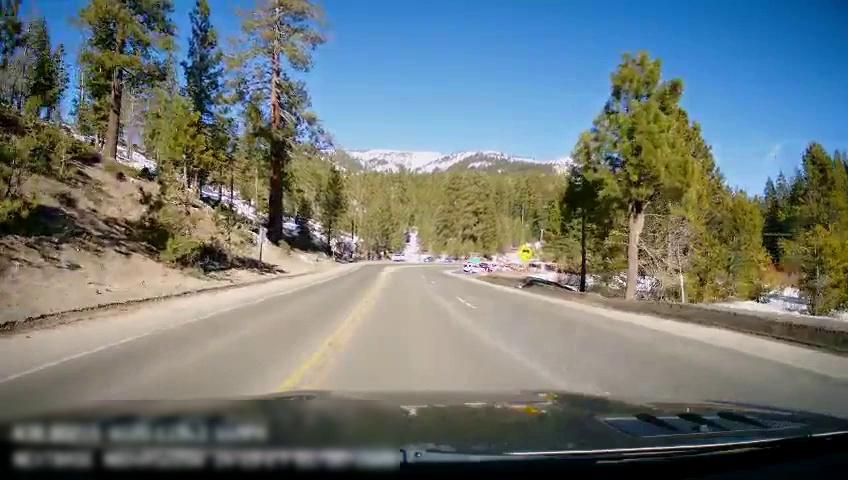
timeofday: Day
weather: Sunny
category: Drivable Space
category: Vehicles | SUV
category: Vehicles | SUV
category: Lanes | Current Lane
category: Lanes | Alternate Lane
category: Lanes | Current Lane
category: Lanes | Opposite Lane
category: Traffic | Signs
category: Traffic | Signs